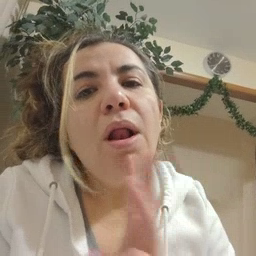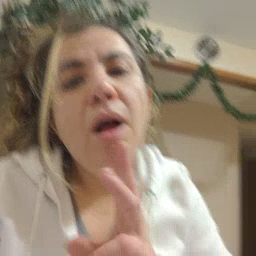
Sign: water